Question: After trying to use libraries, I am trying to implement Google OAuth login myself.
I have created app on google and I'm trying to login with code:
View:
'''
<a href="#" class="button" id="A1" onclick="OpenGoogleLoginPopup();" name="butrequest"> <span>Login with google</span></a>
...
<script type="text/javascript" language=javascript>
function OpenGoogleLoginPopup() {
var url = "https://accounts.google.com/o/oauth2/auth?";
url += "scope=https://www.googleapis.com/auth/userinfo.profile https://www.googleapis.com/auth/userinfo.email&";
url += "state=%2Fprofile&"
url += "redirect_uri=<%=Return_url %>&"
url += "response_type=token&"
url += "client_id=<%=Client_ID %>";
window.location = url;
}
</script>
'''
Code behind:
'''
protected void Page_Load(object sender, EventArgs e)
{
if (!this.IsPostBack)
{
Client_ID = ConfigurationSettings.AppSettings["google_clientId"].ToString();
Return_url = ConfigurationSettings.AppSettings["google_RedirectUrl"].ToString();
}
if (Request.QueryString["access_token"] != null)
{
String URI = "https://www.googleapis.com/oauth2/v1/userinfo?access_token=" + Request.QueryString["access_token"].ToString();
WebClient webClient = new WebClient();
Stream stream = webClient.OpenRead(URI);
string b;
using (StreamReader br = new StreamReader(stream))
{
b = br.ReadToEnd();
}
...
'''
But after I login to google and redirect to this page from google 'Request.QueryString["access_token"]' is null.
What did I do wrong now? I use data marked with blue arrow from google console:

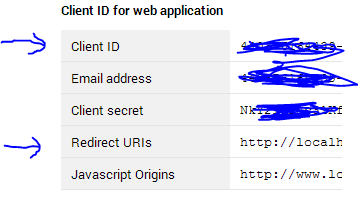
Answer: The access_token is not returned to you on the first redirect back from Google.
OAuth2 works like this:
1. You send the user to the login url, passing your clientID, redirect_uri, and state (you did this)
2. After the user logs in successfully, google redirects a GET request back to the redirect_uri and passes you the state that you sent and an access code.
3. In that GET request to your server, you must then POST back to https://accounts.google.com/o/oauth2/token and send them your client_secret along with the code that they passed to you.
4. The response of that post will contain the access_token you are looking for.
I suggest you read through <URL>